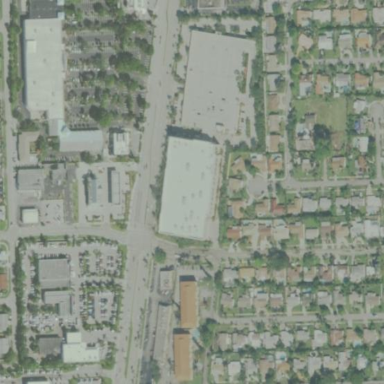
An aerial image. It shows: Retail area.